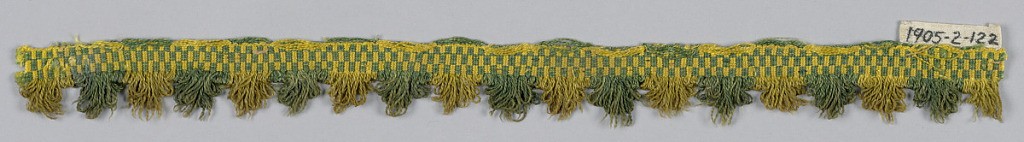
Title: Fringe
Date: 17th century
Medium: silk Technique: woven
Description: Fringe with a green and yellow checkerboard heading. Skirt threads are looped, arranged in scallops, and are alternately green and yellow.